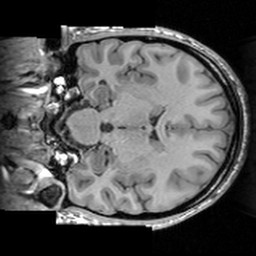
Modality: T1w
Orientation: coronal
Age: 25
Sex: female
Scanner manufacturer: siemens
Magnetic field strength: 3 T
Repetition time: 1.63 s
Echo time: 0.00311 s